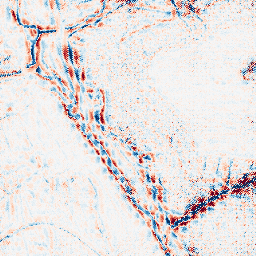
Category: wavelet
Decomposition family: wavelet_biorthogonal
Decomposition parameters: wavelet: bior4.4
level: 3
Upsampling method: regularized
Upsampling parameters: scale: 4
lambda_reg: 0.1
Upsampling scale: 4